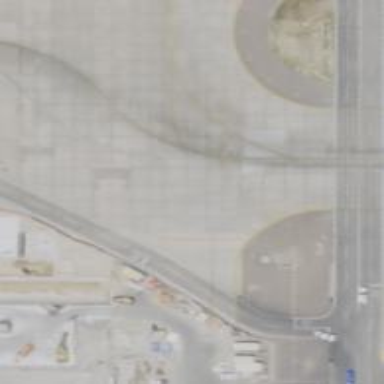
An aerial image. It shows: Image of taxiway at airport.